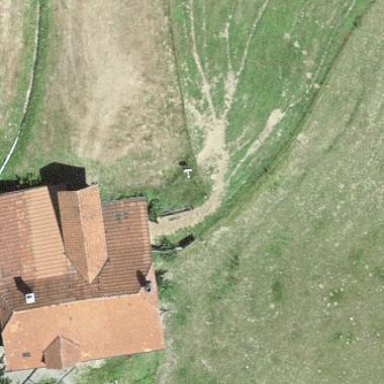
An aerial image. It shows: Farm building.